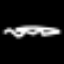
Label: squiggle